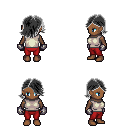
a pixel art fantasy rpg character, female body template, human, dark skin, white sleeveless shirt, red pants, gray swoop hairstyle, metal gloves, four views (front, back, left, right), 2x2 character sprite sheet, small pixel art, hard edges, no anti-aliasing